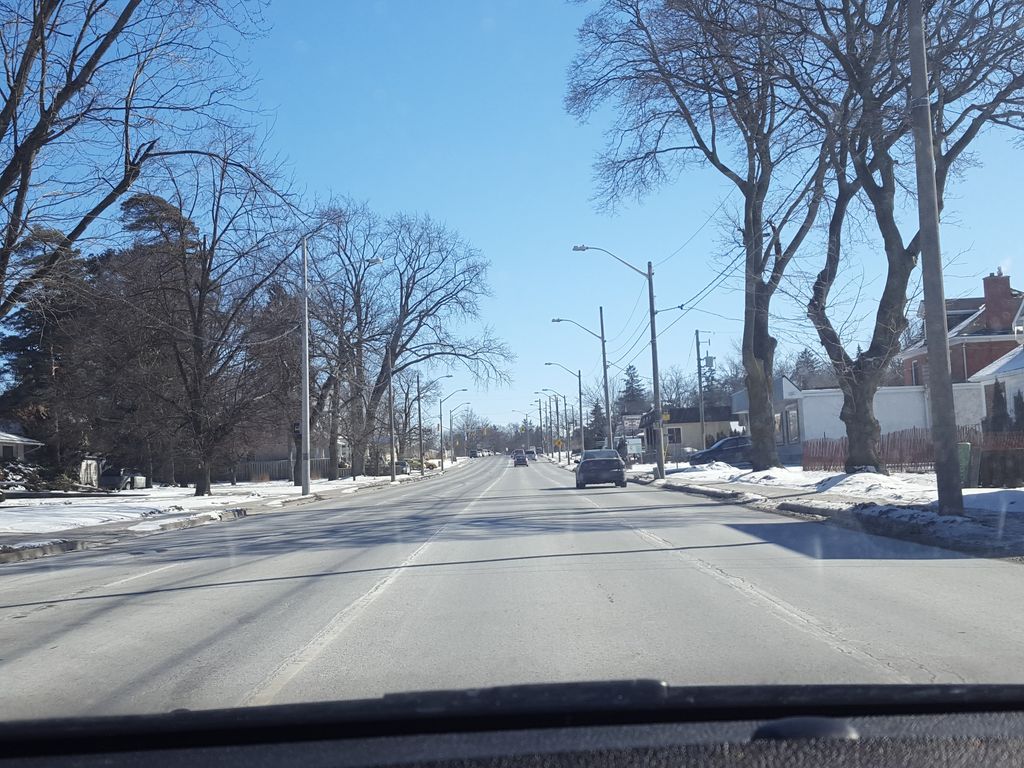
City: kitchener-waterloo